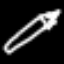
Label: pencil